Question: I have a drop down menu on the top of my page and I am trying to get that to top of the center on my page. It won't go center and now that drop down effect won't work. if you can solve this problem I'll really appreciate that or you can show me an other cool drop down menu which will work.
'''
<!DOCTYPE html>
<HEAD>
<TITLE> </TITLE>
<LINK href="to.css" rel="stylesheet" type="text/css">
</HEAD>
<BODY>
<DIV ID="header">
<div id="nav">
<div id="nav_wrapper">
<ul>
<li><a href="#">HOME</a>
</li>
</li>
<li> <a href="#">dropdown #1</a>
<ul>
<li><a href="#">dropdown #1 item #1</a>
</li>
<li><a href="#">dropdown #1 item #2</a>
</li>
<li><a href="#">dropdown #1 item #3</a>
</li>
</ul>
</li>
<li> <a href="#">dropdown #2</a>
<ul>
<li><a href="#">dropdown #2 item #1</a>
</li>
<li><a href="#">dropdown #2 item #2</a>
</li>
<li><a href="#">dropdown #2 item #3</a>
</li>
</ul>
</li>
</li>
</ul>
</div>
<!-- Nav wrapper end -->
</div>
</DIV>
</DIV>
<DIV ID="wrapper">
<DIV ID="content_area">
<p> </p>
<center>
<video width="900" height="550" controls autoplay>
<source src="fifa.mp4" type="video/mp4">
<source src="fifa.ogg" type="video/ogg">
<source src="fifa.webm" type="video/webm">
<object data="fifa.mp4" width="320" height="240">
<embed src="fifa.swf" width="320" height="240">
</object>
</video>
</center>
</DIV>
</DIV>
<DIV ID="footer">
Hello and Welcome --------------
</DIV>
</BODY>
</HTML>
CSS:
body {
margin:0;
padding:0;
min-width:525px;
font-family: Arial;
font-size: 17px;
background-image:url('fifa2.jpg');
}
#header {
float: left;
width: 100%;
height: 100px;
position: absolute;
backgroundcolor:
}
#footer {
float: left;
width: 100%;
background-color: #000000;
font-size: 14pt;
font-weight: bold;
text-align: center;
position: absolute;
height: 40px;
left: 0px;
bottom: 0px;
}
#wrapper {
padding-left: 200px;
padding-right: 125px;
overflow: hidden;
}
#left_side {
position: relative;
float: left;
width: 200px;
right: 200px;
margin-left: -100%;
padding-bottom: 2000px;
margin-bottom: -2000px;
}
#right_side {
position: relative;
float: left;
width: 125px;
background-color: #66CCCC;
margin-right: -125px;
padding-bottom: 2000px;
margin-bottom: -2000px;
}
#content_area {
position: relative;
float: left;
width: 100%;
padding-bottom: 2000px;
margin-bottom: -2000px;
}
#nav {
background-color: #222;
}
#nav_wrapper {
width: 350px;
margin: 0 auto;
text-align: left;
}
#nav ul {
list-style-type: none;
padding: 0;
margin: 0;
position: relative;
min-width: 200px;
}
#nav ul li {
display: inline-block;
}
#nav ul li:hover {
background-color: #333;
}
#nav ul li a, visited {
color: #CCC;
display: block;
padding: 15px;
text-decoration: none;
}
#nav ul li:hover ul {
display: block;
}
#nav ul ul {
display: none;
position: absolute;
background-color: #333;
border: 5px solid #222;
border-top: 0;
margin-left: -5px;
}
#nav ul ul li {
display: block;
}
#nav ul ul li a:hover {
color: #699;
}
video {
margin-top: 250px;
}
'''

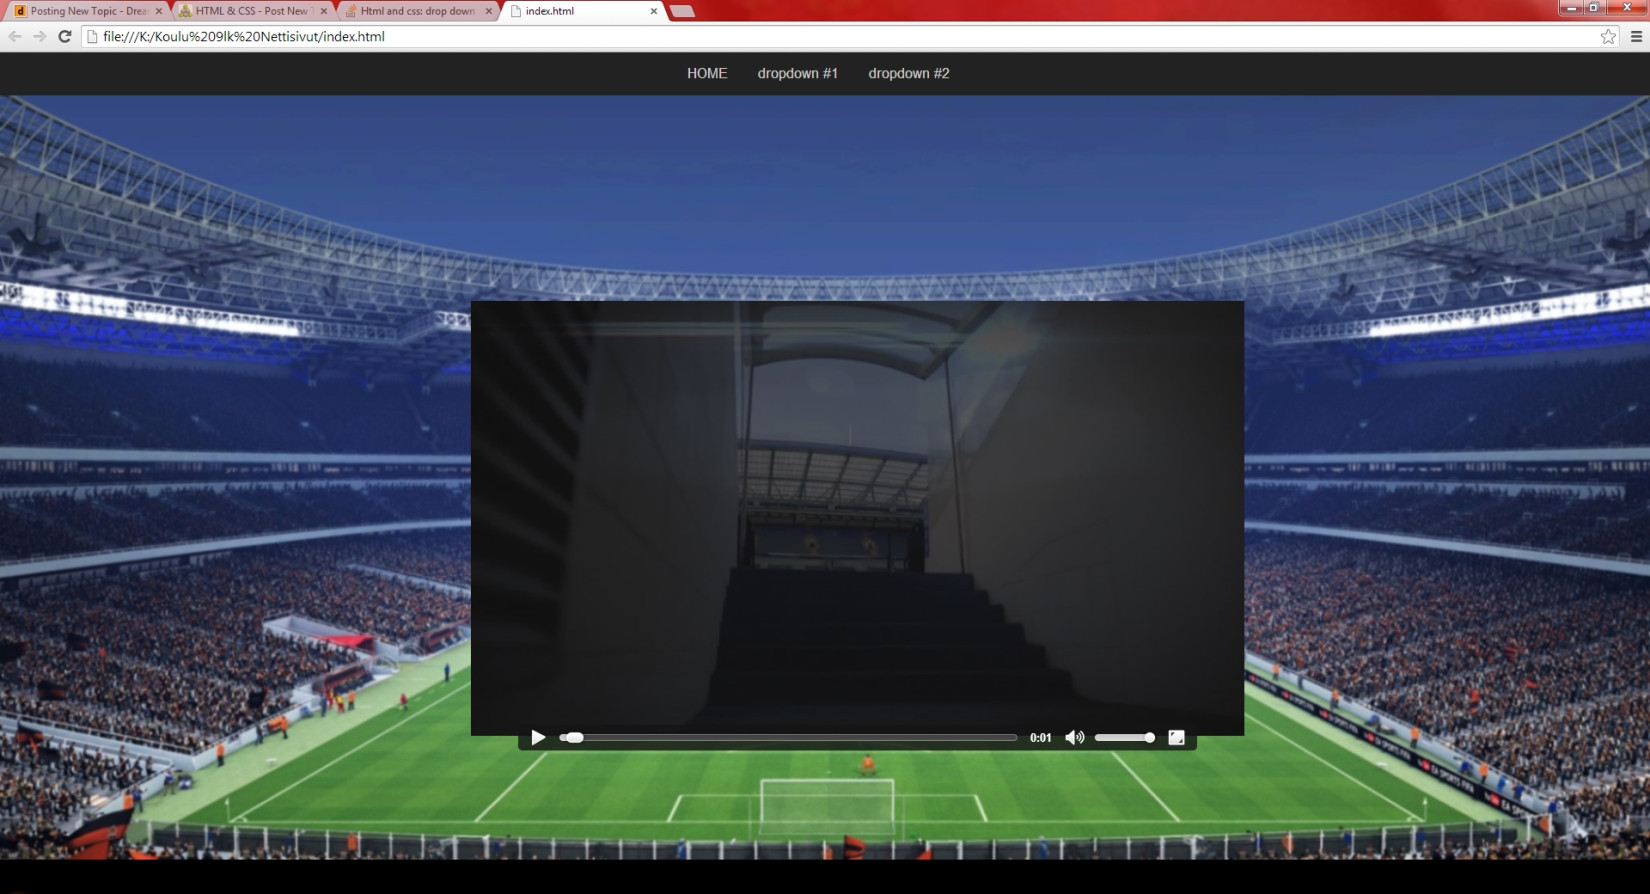
Answer: Your HTML formatting is wrong. Change it as below
<URL>
'''
<div id="header">
<div id="nav">
<div id="nav_wrapper">
<ul>
<li><a href="#">HOME</a>
</li>
<li> <a href="#">dropdown #1</a>
<ul>
<li><a href="#">dropdown #1 item #1</a>
</li>
<li><a href="#">dropdown #1 item #2</a>
</li>
<li><a href="#">dropdown #1 item #3</a>
</li>
</ul>
</li>
<li> <a href="#">dropdown #2</a>
<ul>
<li><a href="#">dropdown #2 item #1</a>
</li>
<li><a href="#">dropdown #2 item #2</a>
</li>
<li><a href="#">dropdown #2 item #3</a>
</li>
</ul>
</li>
</ul>
</div>
<!-- Nav wrapper end -->
</div>
<div id="wrapper">
<div id="content_area">
<p></p>
</div>
</div>
<DIV ID="footer">Hello and Welcome --------------</DIV>
'''